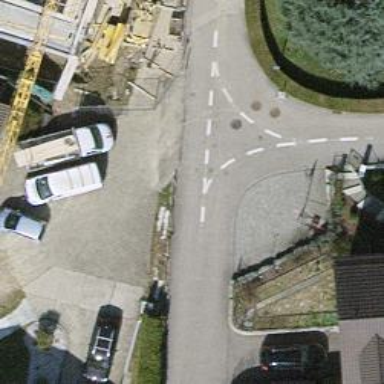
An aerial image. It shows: Asphalt alley used as service road.